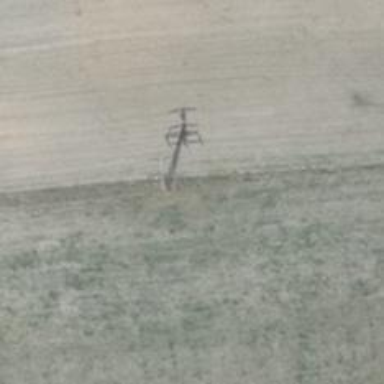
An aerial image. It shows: Power pole.